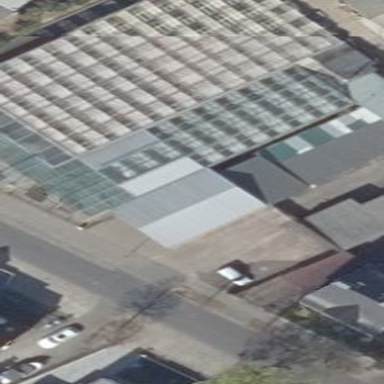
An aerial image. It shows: Commercial building with flat roof made of glass.